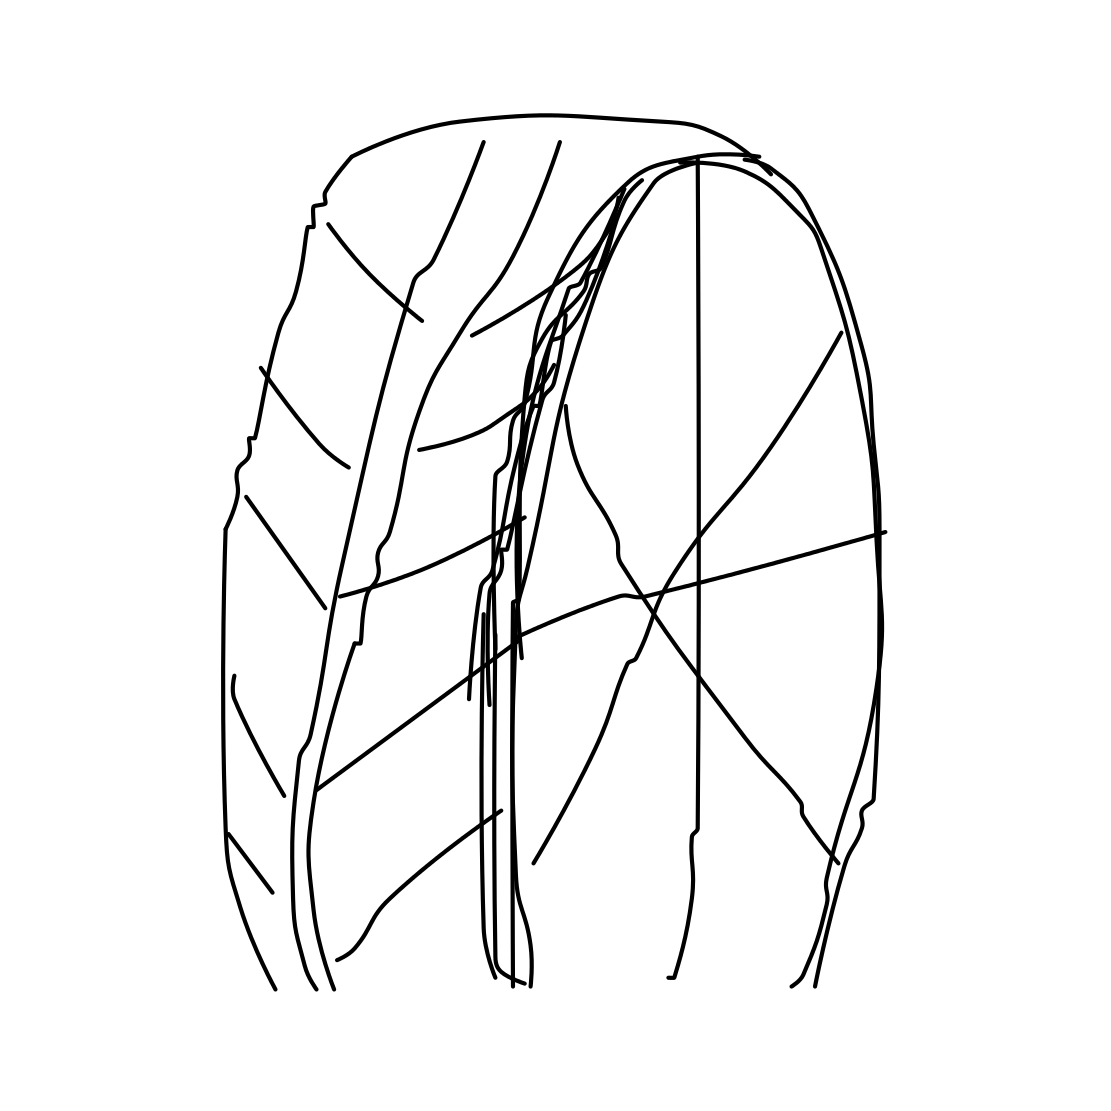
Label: tire